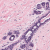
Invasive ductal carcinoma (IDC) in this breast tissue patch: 0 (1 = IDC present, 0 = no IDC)